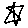
Label: star